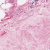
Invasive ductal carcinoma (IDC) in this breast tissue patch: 0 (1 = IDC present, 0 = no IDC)